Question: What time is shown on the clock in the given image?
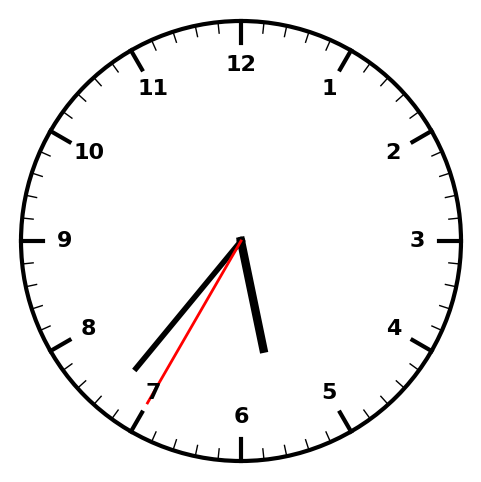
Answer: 05:36:35